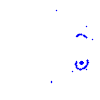
Particle: proton